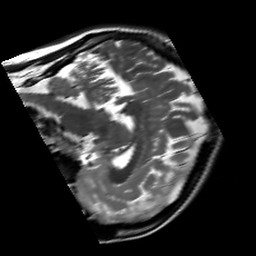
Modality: T2w
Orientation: sagittal
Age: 24
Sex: female
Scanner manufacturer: siemens
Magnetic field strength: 3 T
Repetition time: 7 s
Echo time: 0.09 s